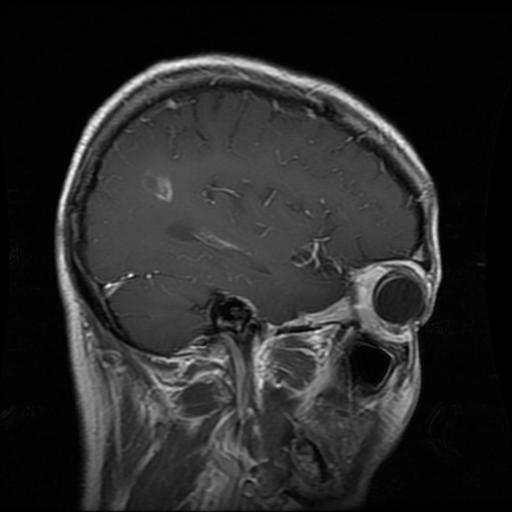
Label: glioma